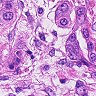
Metastatic tissue present: yes